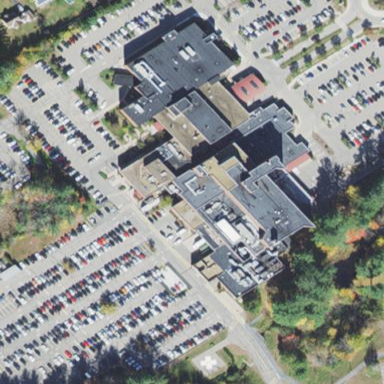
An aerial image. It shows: Healthcare facility identified as hospital.